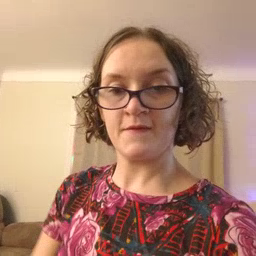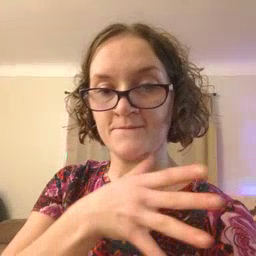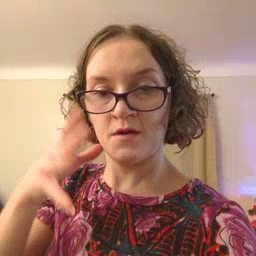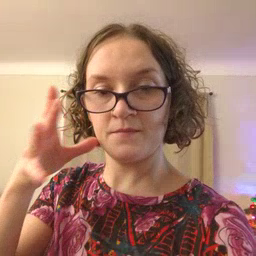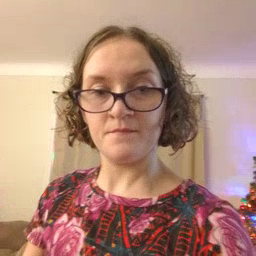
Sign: farm